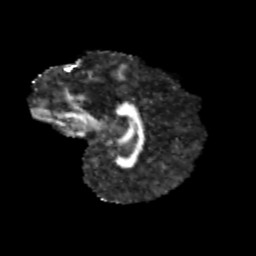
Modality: FA
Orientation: sagittal
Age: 12
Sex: female
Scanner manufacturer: siemens
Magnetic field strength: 3 T
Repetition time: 3.8 s
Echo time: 0.07 s